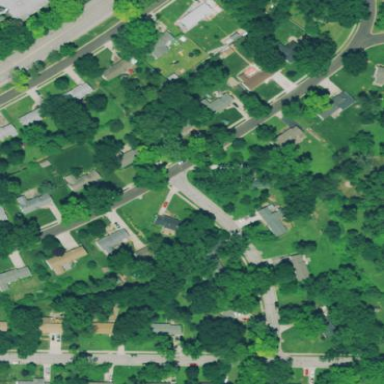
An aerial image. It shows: Residential area composed of single-family homes.